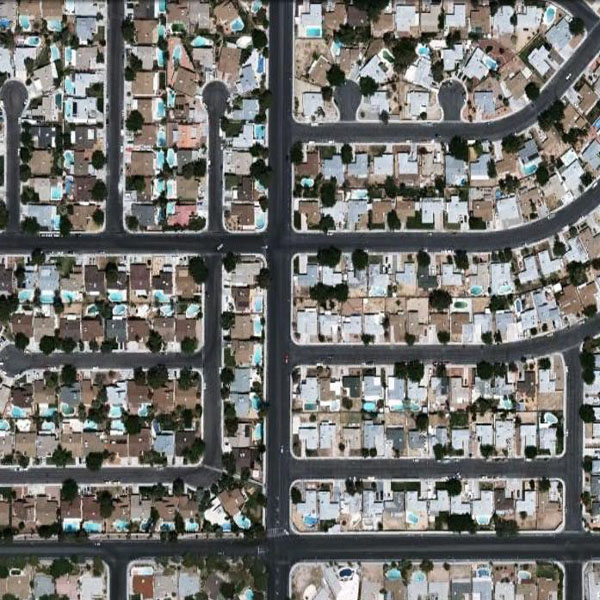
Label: Residential